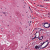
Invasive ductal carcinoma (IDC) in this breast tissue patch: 0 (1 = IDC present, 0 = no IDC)